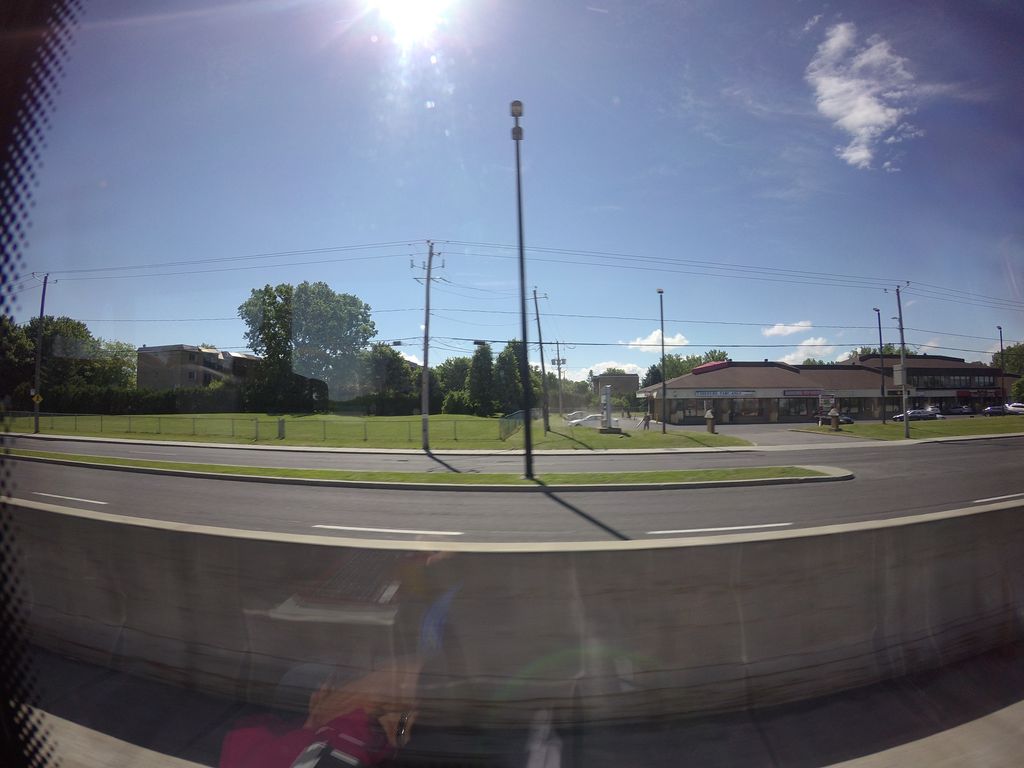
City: montreal